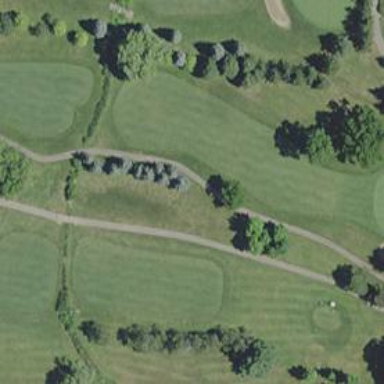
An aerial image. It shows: View of golf hole.